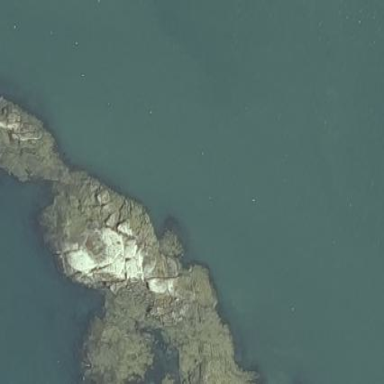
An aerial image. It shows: Islet located along the natural coastline.